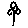
Label: flower